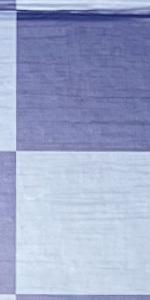
Label: Empty